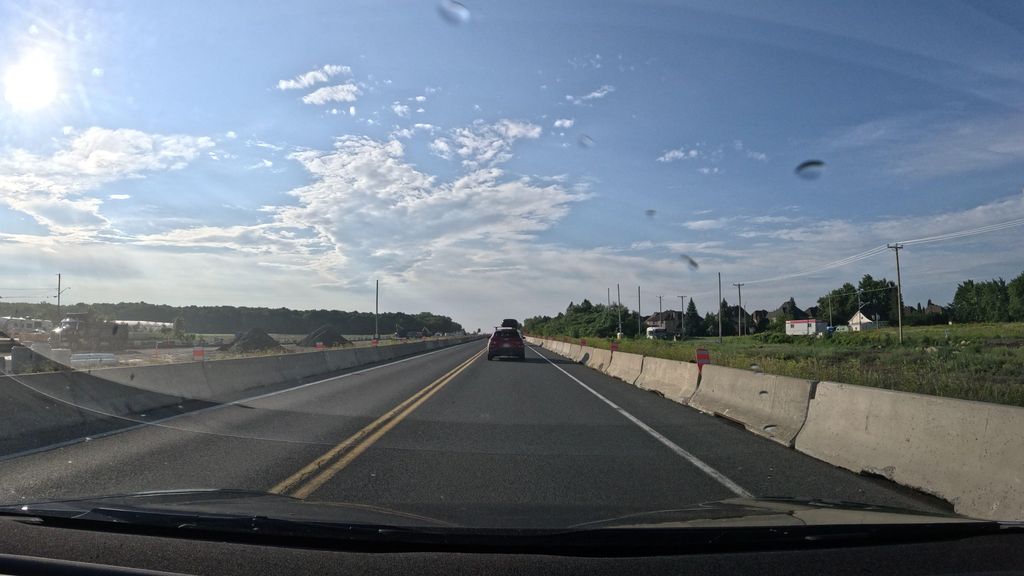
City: montreal